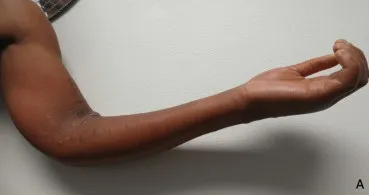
Drug addiction-associated puffy hand syndrome. Views of the left arm ,. Hand.
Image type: medical_photograph (skin_photograph)